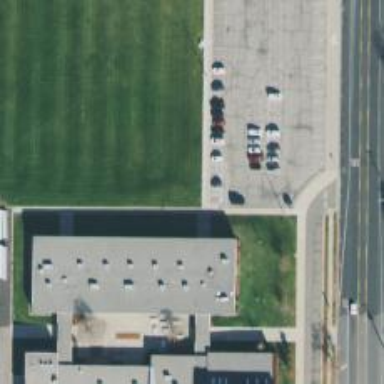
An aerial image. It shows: Parking space is available.